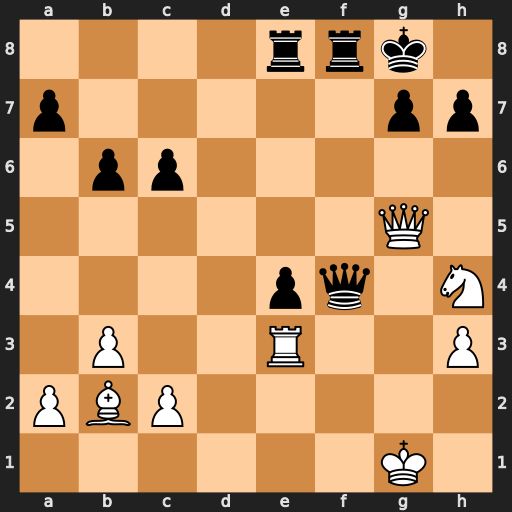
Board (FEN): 4rrk1/p5pp/1pp5/6Q1/4pq1N/1P2R2P/PBP5/6K1
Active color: w
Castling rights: -
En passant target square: -
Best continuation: Qxg7#